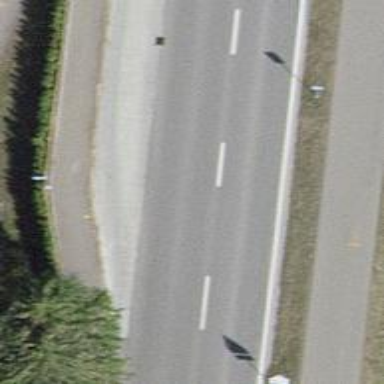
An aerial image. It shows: Bus stop with stop position for public transport.